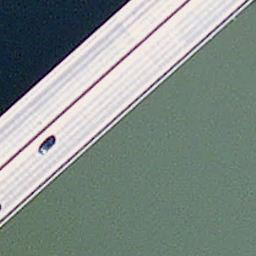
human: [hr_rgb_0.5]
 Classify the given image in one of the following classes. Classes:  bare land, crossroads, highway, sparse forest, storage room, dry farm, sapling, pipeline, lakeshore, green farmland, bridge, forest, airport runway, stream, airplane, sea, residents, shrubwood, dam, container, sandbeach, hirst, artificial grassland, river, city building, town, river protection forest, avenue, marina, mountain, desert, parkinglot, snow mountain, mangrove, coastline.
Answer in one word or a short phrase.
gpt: bridge